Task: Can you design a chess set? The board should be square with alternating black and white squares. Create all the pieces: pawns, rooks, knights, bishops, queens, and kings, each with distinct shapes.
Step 2845:
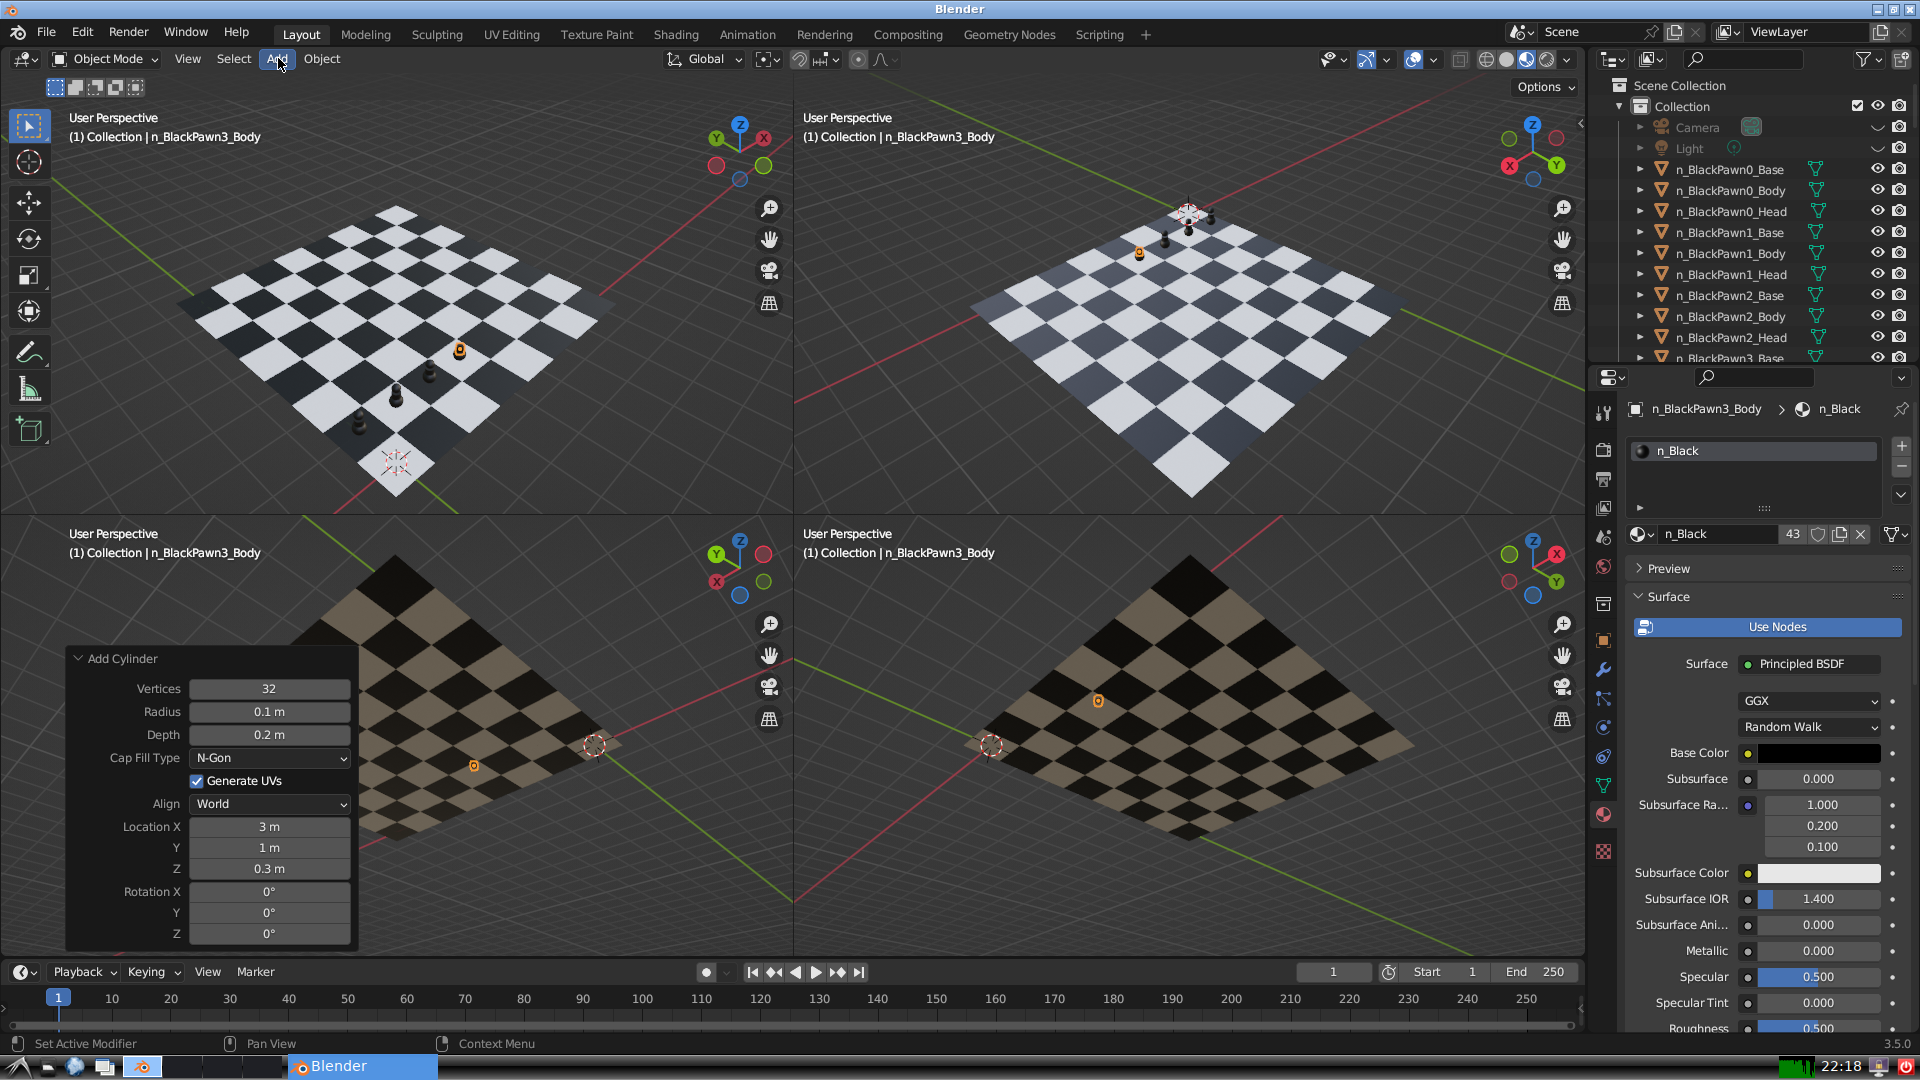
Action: click: no